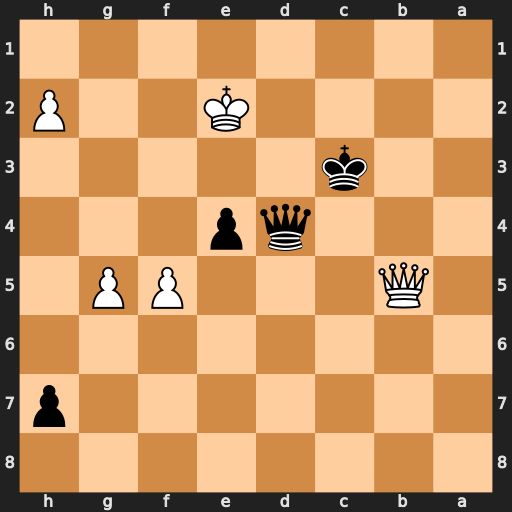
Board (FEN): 8/7p/8/1Q3PP1/3qp3/2k5/4K2P/8
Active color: b
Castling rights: -
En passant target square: -
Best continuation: Qd2+ Kf1 Qd3+ Qxd3+ exd3